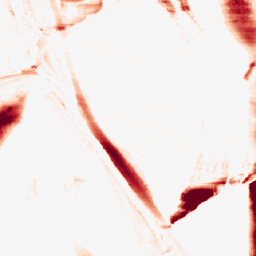
Category: morphological
Decomposition family: morphological_ellipse
Decomposition parameters: operation: opening
width: 5
height: 50
Upsampling method: nearest
Upsampling parameters: scale: 2
Upsampling scale: 2